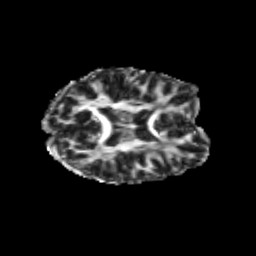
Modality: FA
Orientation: axial
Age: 21
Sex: female
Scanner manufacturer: siemens
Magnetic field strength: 3 T
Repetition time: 3.5 s
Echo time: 0.104 s